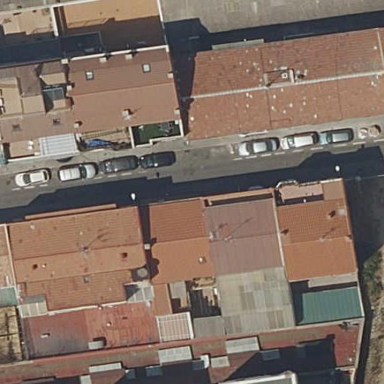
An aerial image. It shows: View of apartment building.